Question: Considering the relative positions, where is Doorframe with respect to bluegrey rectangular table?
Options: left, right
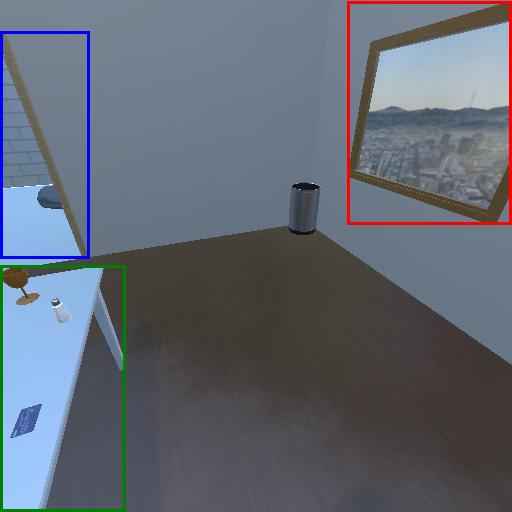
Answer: left